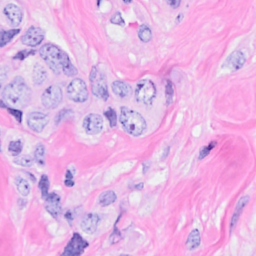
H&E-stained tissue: Breast